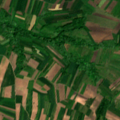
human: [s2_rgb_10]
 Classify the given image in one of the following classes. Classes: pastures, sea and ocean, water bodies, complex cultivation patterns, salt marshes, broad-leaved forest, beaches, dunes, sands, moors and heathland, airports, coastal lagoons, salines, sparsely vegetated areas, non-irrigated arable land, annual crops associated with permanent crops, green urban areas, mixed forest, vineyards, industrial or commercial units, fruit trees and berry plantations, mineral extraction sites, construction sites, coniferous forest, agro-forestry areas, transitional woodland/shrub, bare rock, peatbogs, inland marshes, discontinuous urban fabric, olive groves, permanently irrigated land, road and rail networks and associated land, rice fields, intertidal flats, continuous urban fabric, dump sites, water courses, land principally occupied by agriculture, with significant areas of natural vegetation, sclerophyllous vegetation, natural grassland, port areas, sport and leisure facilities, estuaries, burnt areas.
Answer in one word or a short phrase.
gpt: non-irrigated arable land, land principally occupied by agriculture, with significant areas of natural vegetation